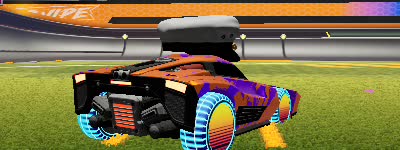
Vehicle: breakout